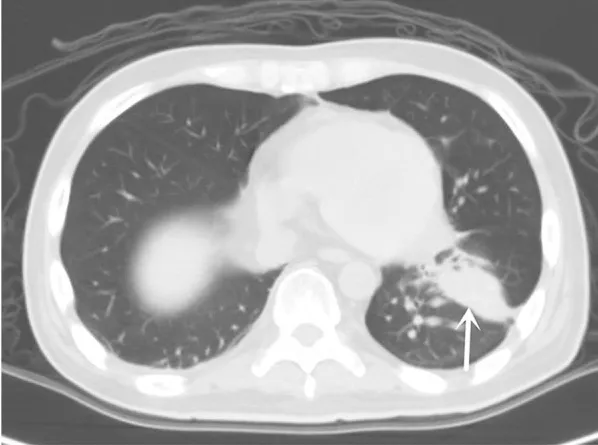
(A) Chest computed tomography (CT) pulmonary window on April 19, 2018 showed an irregular solid mass in the lower lobe of the left lung of about 4.0 x 1.9 cm in size.
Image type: radiology (ct)